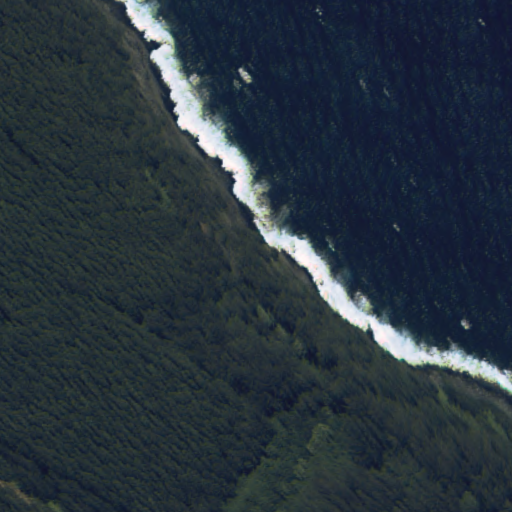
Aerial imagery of valley in Hawaii named Kūka‘iau Gulch containing only unknown